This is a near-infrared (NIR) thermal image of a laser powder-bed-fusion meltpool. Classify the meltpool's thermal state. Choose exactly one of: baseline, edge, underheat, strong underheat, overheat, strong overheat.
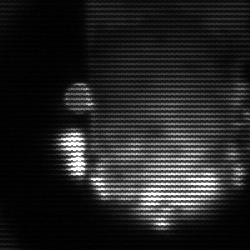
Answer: baseline